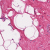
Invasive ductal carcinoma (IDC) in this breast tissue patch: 0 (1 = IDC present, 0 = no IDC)